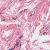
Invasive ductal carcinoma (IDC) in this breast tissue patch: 0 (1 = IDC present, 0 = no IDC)